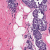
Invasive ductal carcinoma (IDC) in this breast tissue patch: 0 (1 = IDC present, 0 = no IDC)